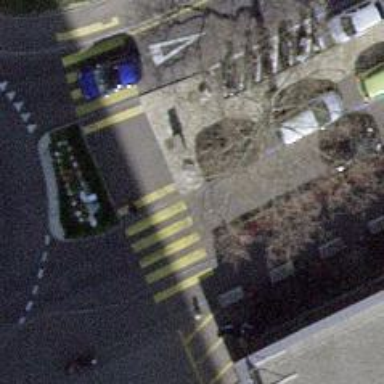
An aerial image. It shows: Marked footway with asphalt surface. The crossing includes pedestrian island.